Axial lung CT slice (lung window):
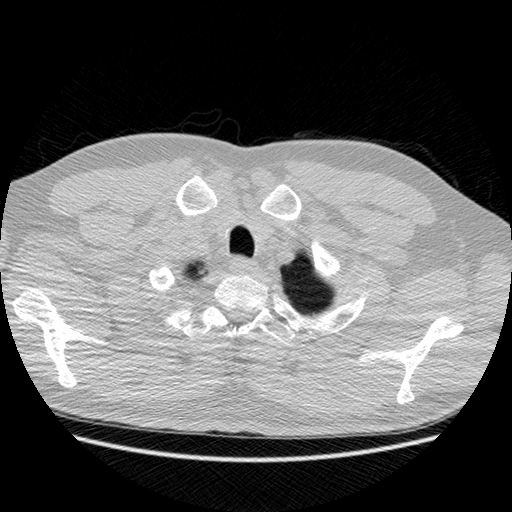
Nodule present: no